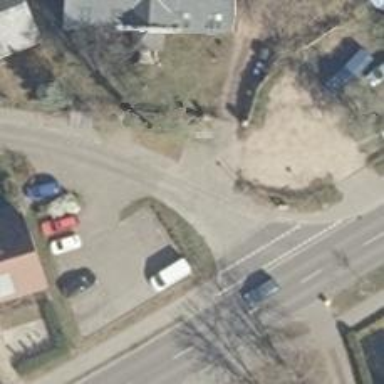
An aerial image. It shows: Residential road.